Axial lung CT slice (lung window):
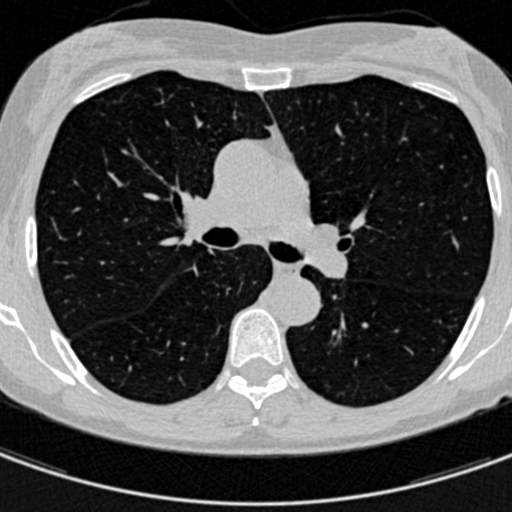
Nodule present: no